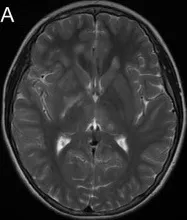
Magnetic resonance imaging findings. MRI performed in July 2012 demonstrated multiple T2 hyperintense lesions (periventricular, juxtacortical, thalamus, basal ganglia, caudex cerebri).
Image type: radiology (mri)